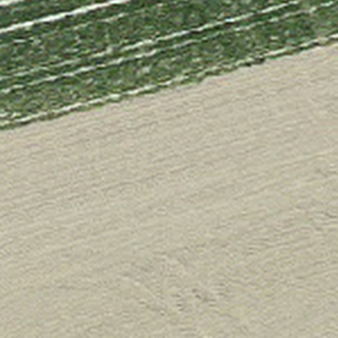
Label: other